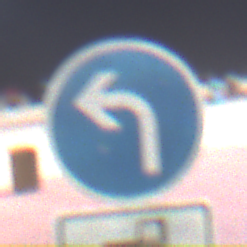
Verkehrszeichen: VorgeschriebeneFahrtrichtungLinks
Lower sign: MehrspurigeFahrzeugeFrei8
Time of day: Night
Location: Outdoor (Urban)
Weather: PartlyCloudy
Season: NotSpecified
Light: Artificial